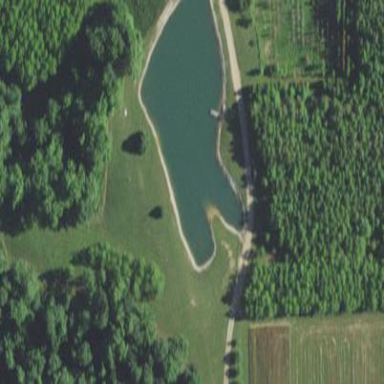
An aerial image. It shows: Serene pond surrounded by nature.